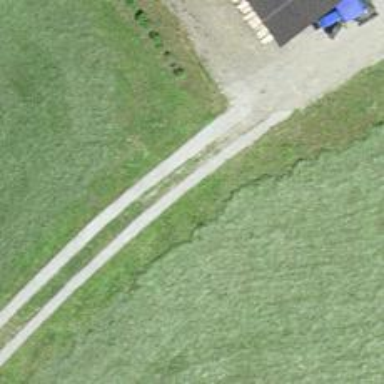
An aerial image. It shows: Gravel track road.